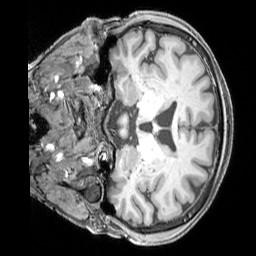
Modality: T1w
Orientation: coronal
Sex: female
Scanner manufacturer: siemens
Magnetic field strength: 3 T
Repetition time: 2.3 s
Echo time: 0.00226 s